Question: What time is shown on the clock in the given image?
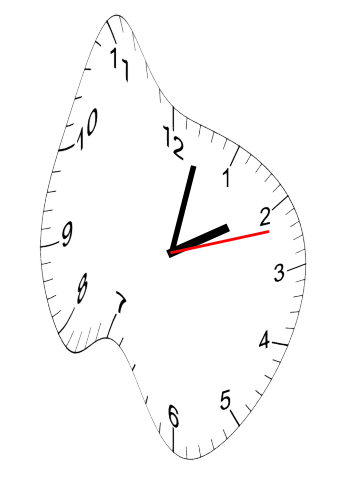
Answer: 02:02:12